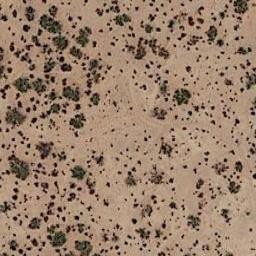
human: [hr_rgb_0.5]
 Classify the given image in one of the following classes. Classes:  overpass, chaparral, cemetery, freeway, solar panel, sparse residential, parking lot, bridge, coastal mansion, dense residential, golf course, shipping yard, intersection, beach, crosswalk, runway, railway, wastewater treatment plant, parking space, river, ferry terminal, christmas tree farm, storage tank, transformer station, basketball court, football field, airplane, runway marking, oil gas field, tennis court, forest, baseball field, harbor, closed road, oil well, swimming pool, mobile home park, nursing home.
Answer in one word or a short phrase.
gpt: chaparral